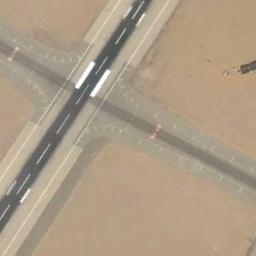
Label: runway